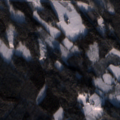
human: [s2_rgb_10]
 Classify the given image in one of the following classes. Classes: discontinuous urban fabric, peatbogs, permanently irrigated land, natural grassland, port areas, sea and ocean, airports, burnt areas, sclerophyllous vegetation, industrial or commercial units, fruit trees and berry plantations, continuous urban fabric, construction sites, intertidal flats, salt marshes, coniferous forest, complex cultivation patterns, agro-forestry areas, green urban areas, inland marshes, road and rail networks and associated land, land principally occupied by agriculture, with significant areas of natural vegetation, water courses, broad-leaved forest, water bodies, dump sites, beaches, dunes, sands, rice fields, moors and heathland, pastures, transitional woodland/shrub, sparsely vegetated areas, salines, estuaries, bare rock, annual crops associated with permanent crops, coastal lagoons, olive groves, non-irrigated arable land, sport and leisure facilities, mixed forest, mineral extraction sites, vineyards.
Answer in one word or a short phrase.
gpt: non-irrigated arable land, coniferous forest, mixed forest, transitional woodland/shrub